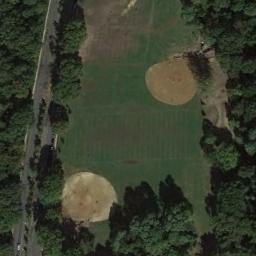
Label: baseball_diamond